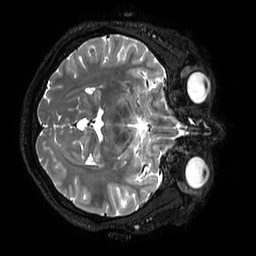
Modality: T2w
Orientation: axial
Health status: ill
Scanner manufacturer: philips
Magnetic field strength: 3 T
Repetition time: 2.5 s
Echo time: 0.331 s